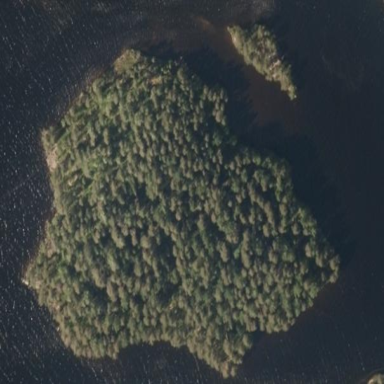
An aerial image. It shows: Island.